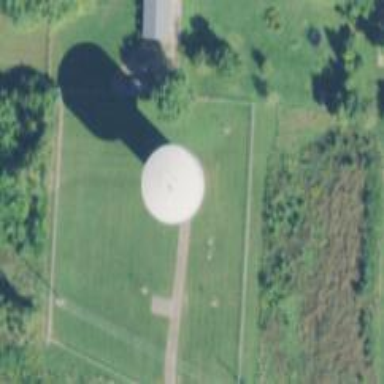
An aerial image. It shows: Water tower that is man-made.